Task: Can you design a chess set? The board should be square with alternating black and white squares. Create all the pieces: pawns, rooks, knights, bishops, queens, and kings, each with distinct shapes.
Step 5253:
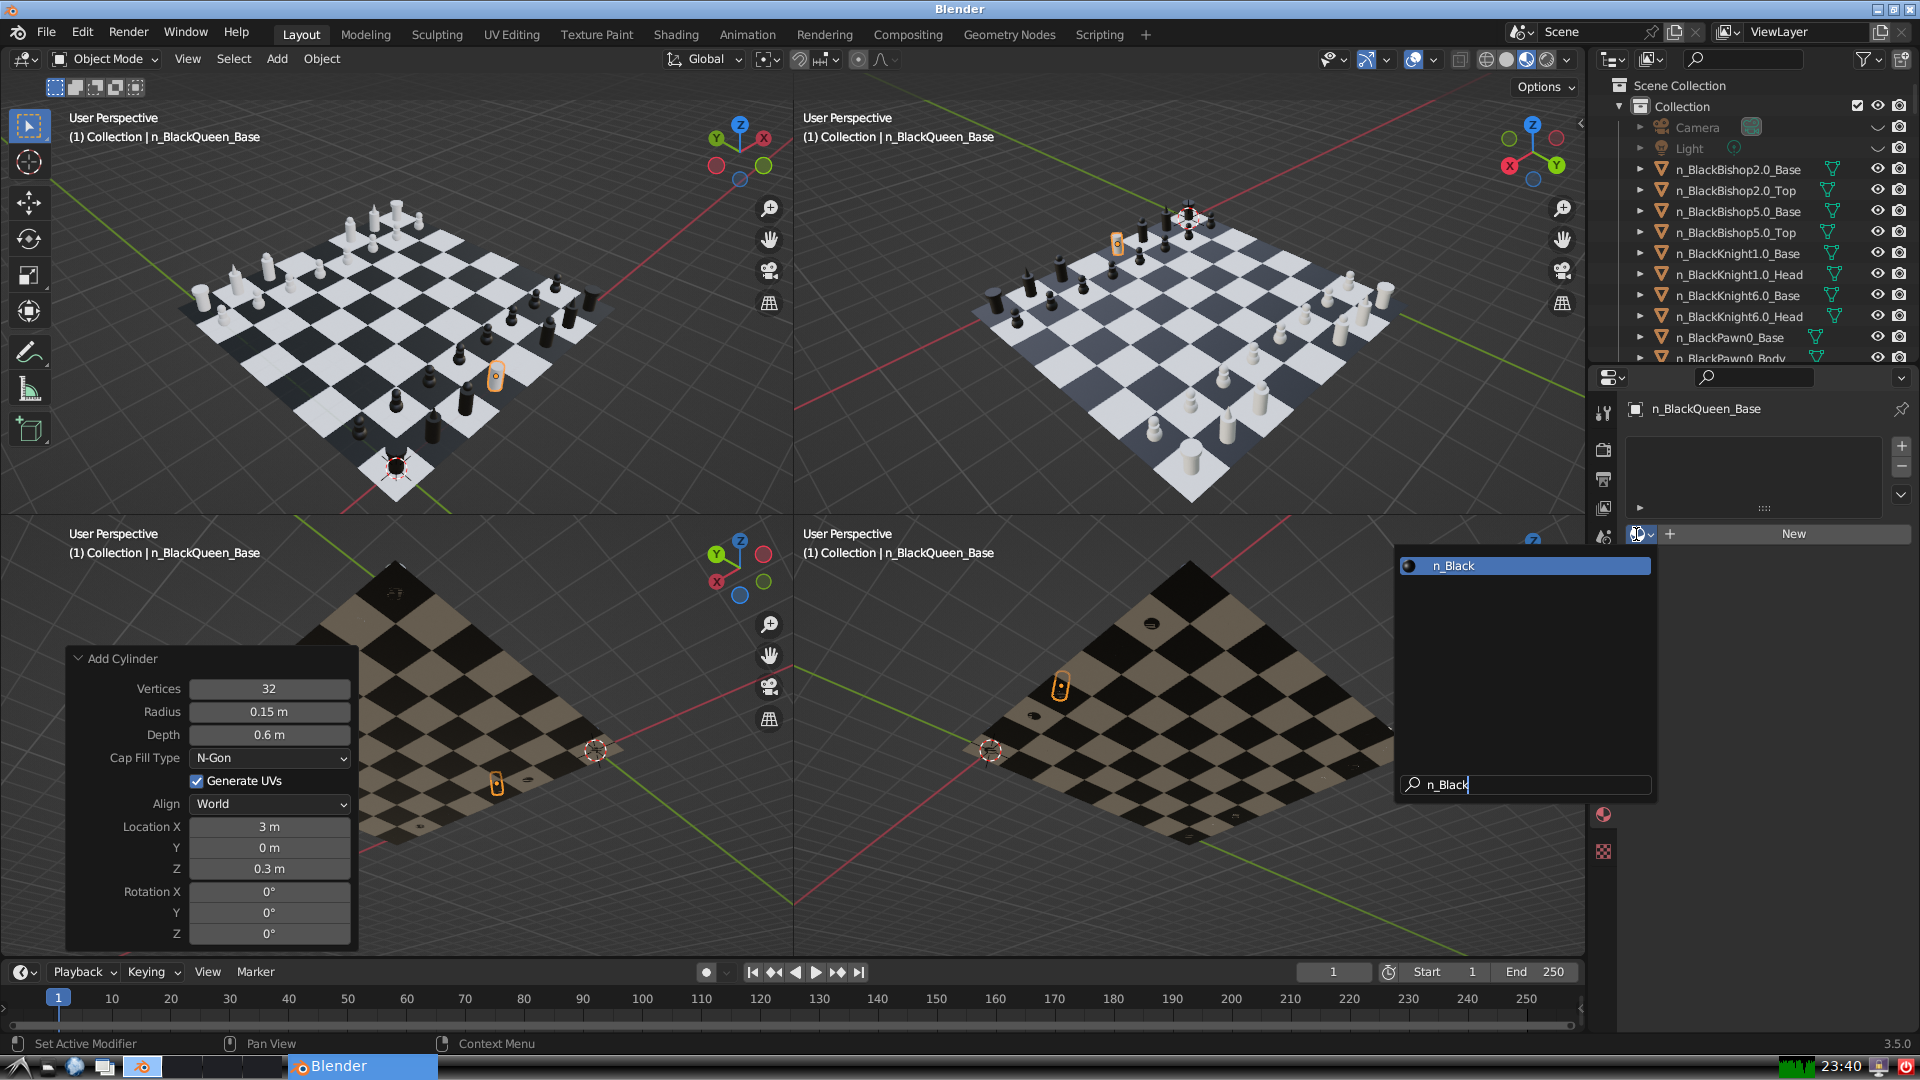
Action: {"key_press": ['Return']}